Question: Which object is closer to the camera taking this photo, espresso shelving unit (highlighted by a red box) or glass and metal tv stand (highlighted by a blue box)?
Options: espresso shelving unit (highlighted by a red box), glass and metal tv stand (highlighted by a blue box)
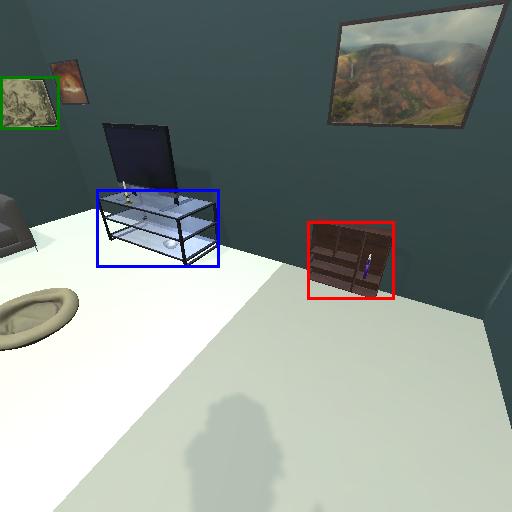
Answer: espresso shelving unit (highlighted by a red box)